Question: I have a rectangle on a canvas that the user can resize, move and so on to make a selection.
I also have an image the size of the screen behind the canvas (basically a screenshot).
I'd like to translate the selection (the rectangle) in the canvas to a 1:1 selection in the image (I want the image directly behind the rectangle) given I have the rectangle's Canvas.Top, Canvas.Left, Width, Height.
'''
<Grid Name="MainGrid" SnapsToDevicePixels="False" HorizontalAlignment="Stretch" VerticalAlignment="Stretch">
<Image x:Name="MainImage" Stretch="None" RenderOptions.BitmapScalingMode="HighQuality"/>
<Border Background="Black" Opacity="0.4" HorizontalAlignment="Stretch" VerticalAlignment="Stretch"/>
<Canvas Name="MainCanvas" Width="{Binding Source={x:Static SystemParameters.PrimaryScreenWidth}}" Height="{Binding Source={x:Static SystemParameters.PrimaryScreenHeight}}" Background="Transparent">
<ContentControl Name="SelectionRect" />
</ContentControl>
</Canvas>
</Grid>
'''
I tried doing this: (MainImage is the image under the canvas)
'''
Rect rect = new Rect(Canvas.GetLeft(SelectionRect), Canvas.GetTop(SelectionRect), SelectionRect.Width, SelectionRect.Height);
Rect from_rect = SelectionRect.TransformToVisual(this).TransformBounds(rect);
BitmapSource cropped_bitmap = new CroppedBitmap(MainImage.Source as BitmapSource,
new Int32Rect((int)from_rect.X, (int)from_rect.Y, (int)from_rect.Width, (int)from_rect.Height));
SelectionRectImageSource = cropped_bitmap;
'''
But the image I get (SelectionRectImageSource) is a moved aside version of the actual pixels behind the selection rectangle.
So basically, I don't understand how these transformations work and how I should use them if at all.
Example:
Thanks a lot!
Dolev.
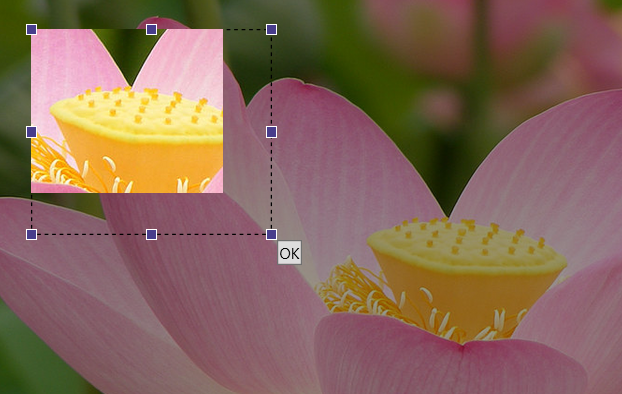
Answer: Looks like you need to correct for the DPI difference between the image (usually 72dpi) and the presentation source (usually 96dpi). Additionally, your first 'Rect' should not be offset by 'Canvas.Left' and 'Canvas.Top'; 'TransformToVisual' will take care of the relative offset for you.
'''
var source = (BitmapSource)MainImage.Source;
var selectionRect = new Rect(SelectionRect.RenderSize);
var sourceRect = SelectionRect.TransformToVisual(MainImage)
.TransformBounds(selectionRect);
var xMultiplier = source.PixelWidth / MainImage.ActualWidth;
var yMultiplier = source.PixelHeight / MainImage.ActualHeight;
sourceRect.Scale(xMultiplier, yMultiplier);
var croppedBitmap = new CroppedBitmap(
source,
new Int32Rect(
(int)sourceRect.X,
(int)sourceRect.Y,
(int)sourceRect.Width,
(int)sourceRect.Height));
SelectionRectImageSource= croppedBitmap;
'''
Depending on where this code resides, you may also need to transform the selection rectangle to 'MainImage' instead of 'this' (as I did).
Also, in case 'MainImage.Source' is smaller than the actual 'MainImage' control, you should probably set the horizontal and vertical alignments of 'MainImage' to 'Left' and 'Top', respectively, less your translated rectangle end up outside the bounds of the source image. You'll need to clamp the selection rectangle to the dimensions of 'MainImage' too.